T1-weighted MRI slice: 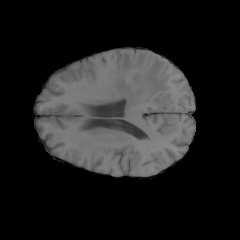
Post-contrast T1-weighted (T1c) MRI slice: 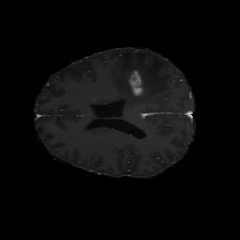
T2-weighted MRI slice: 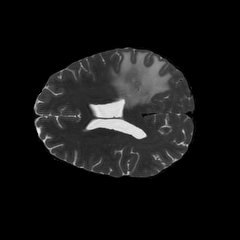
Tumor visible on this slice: yes